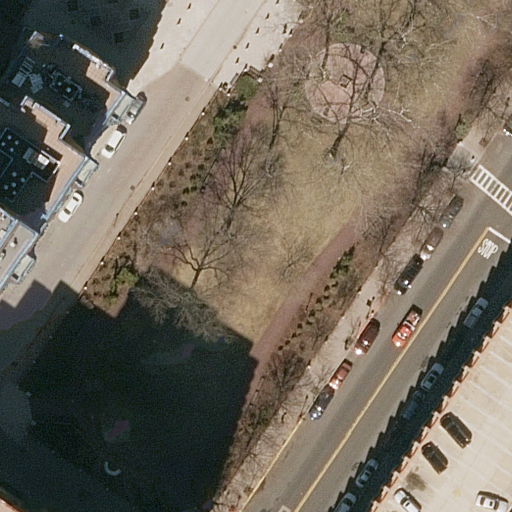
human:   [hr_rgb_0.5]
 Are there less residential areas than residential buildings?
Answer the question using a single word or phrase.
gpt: yes

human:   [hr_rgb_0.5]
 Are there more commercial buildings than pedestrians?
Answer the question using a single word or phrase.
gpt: no

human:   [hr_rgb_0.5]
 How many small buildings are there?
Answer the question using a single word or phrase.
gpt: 0

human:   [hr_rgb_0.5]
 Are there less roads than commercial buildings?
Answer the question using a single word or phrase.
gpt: no

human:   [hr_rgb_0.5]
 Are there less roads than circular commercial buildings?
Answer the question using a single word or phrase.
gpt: no

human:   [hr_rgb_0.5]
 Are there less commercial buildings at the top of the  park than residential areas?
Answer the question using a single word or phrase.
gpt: yes

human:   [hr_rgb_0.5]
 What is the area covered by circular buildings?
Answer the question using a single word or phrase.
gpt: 0m2

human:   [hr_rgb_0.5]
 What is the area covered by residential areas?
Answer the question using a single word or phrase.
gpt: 6655m2

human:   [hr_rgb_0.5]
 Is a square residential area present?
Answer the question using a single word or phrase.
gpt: no

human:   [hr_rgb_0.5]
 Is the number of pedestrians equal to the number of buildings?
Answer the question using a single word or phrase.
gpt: no

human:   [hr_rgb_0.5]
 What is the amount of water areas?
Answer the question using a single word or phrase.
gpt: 0

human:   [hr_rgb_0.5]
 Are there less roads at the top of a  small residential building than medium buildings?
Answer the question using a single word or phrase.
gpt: no

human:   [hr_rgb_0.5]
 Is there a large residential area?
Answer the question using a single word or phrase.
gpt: yes

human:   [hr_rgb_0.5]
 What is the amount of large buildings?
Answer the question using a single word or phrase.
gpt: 3

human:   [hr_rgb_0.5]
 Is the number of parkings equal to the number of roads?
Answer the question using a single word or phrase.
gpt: no

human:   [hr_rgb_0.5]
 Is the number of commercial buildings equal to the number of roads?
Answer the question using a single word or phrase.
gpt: no

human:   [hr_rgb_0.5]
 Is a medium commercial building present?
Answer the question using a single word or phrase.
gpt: no

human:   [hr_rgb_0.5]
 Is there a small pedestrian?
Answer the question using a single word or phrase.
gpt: no

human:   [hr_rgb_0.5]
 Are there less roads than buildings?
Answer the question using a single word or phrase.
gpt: no

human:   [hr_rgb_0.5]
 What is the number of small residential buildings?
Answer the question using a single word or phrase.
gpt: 0

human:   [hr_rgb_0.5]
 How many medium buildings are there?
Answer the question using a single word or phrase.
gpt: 0

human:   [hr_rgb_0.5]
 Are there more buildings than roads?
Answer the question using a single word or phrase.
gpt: no

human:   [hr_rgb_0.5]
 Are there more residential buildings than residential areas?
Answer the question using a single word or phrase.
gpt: yes

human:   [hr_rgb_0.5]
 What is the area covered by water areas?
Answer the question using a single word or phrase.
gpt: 0m2

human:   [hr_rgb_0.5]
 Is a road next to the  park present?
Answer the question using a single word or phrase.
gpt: yes

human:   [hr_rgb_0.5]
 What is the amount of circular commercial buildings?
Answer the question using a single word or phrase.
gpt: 0

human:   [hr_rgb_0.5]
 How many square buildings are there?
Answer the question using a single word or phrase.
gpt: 0

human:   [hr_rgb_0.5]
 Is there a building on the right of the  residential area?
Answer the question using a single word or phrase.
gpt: no

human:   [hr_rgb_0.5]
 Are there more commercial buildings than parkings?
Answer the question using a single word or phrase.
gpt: no

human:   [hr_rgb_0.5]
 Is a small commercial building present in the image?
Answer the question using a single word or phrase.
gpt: no

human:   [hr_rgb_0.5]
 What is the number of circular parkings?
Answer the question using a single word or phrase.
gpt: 0

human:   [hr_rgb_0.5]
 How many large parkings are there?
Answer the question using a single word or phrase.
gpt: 1

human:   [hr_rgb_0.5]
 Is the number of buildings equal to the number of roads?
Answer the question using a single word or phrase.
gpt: no

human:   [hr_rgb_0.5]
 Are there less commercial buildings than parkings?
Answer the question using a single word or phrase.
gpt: yes

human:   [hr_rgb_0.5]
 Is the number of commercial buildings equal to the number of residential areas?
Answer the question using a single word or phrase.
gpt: no

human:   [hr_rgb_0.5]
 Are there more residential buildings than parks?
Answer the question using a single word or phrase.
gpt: yes